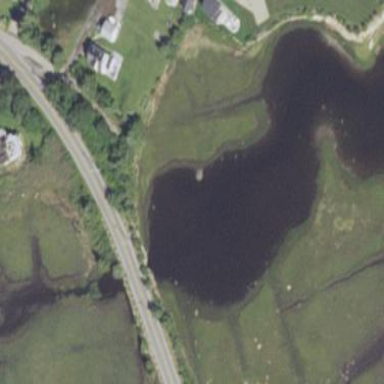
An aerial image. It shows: Saltmarsh wetland.